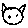
Label: cat